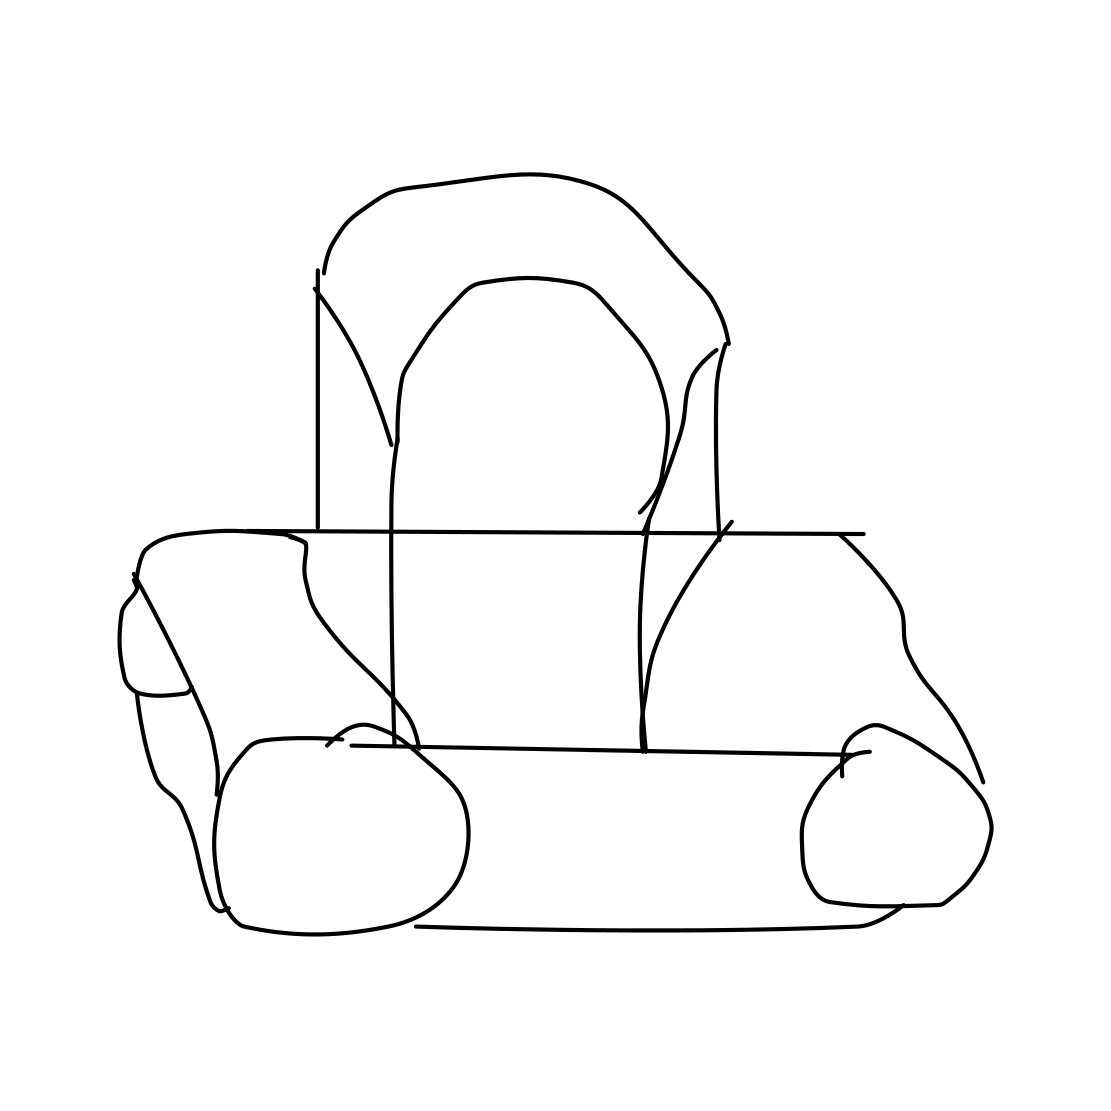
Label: bulldozer